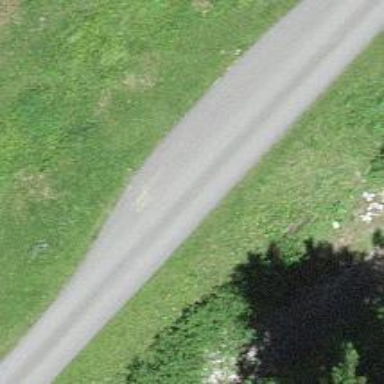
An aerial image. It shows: Passing place on the road.